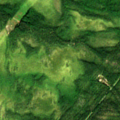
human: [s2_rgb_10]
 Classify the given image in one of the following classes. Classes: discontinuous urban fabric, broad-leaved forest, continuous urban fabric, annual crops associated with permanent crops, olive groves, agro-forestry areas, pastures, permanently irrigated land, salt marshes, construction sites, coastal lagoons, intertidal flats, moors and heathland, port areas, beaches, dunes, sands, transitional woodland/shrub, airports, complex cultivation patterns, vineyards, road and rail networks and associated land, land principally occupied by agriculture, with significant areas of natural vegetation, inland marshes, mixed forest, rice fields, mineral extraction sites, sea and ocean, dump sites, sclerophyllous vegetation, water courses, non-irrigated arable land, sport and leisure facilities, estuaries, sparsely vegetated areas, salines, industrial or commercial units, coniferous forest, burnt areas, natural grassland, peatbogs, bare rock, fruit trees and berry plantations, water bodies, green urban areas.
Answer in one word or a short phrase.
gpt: coniferous forest, mixed forest, transitional woodland/shrub